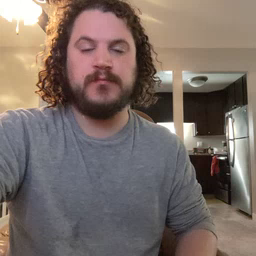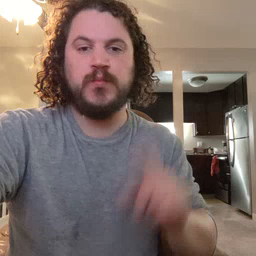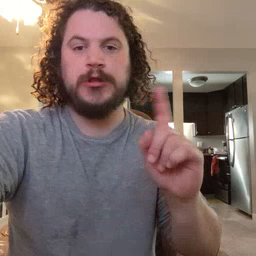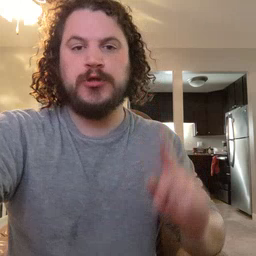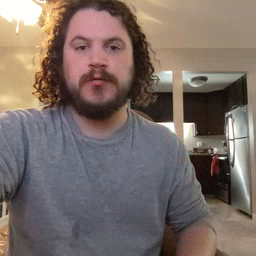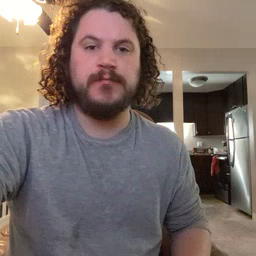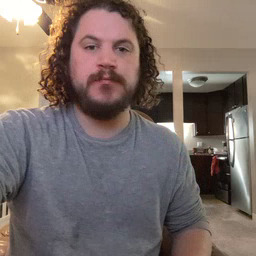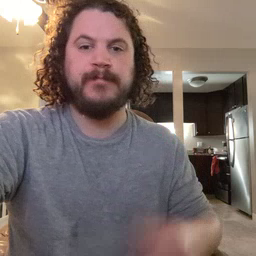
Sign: where